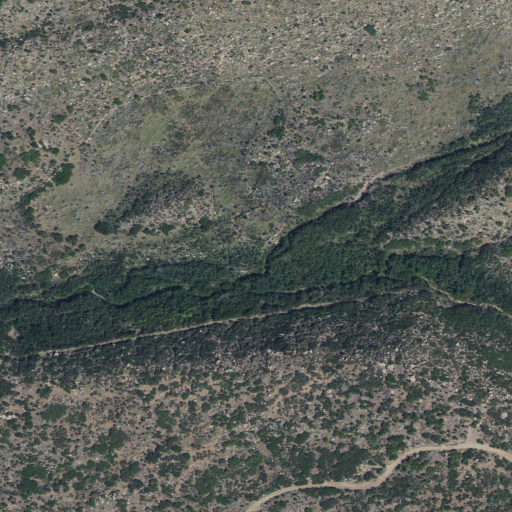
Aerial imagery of valley in Utah named Reservoir Canyon containing shrub and evergreen forest